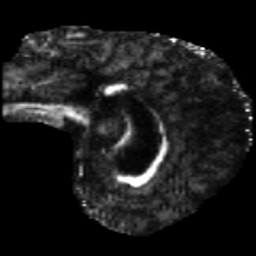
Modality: FA
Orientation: sagittal
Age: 49
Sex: male
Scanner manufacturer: siemens
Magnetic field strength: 3 T
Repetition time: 5.47 s
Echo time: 0.0854 s